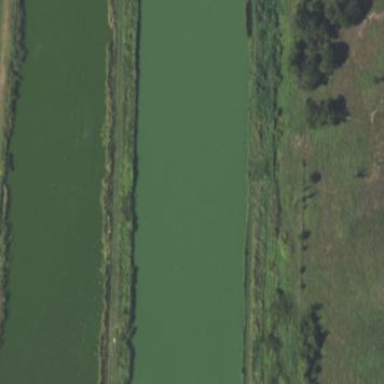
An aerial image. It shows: Covered man-made reservoir.